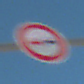
Verkehrszeichen: Ueberholverbot
Umgebung: Outdoor, Special
Tageszeit: MorningAfternoon
Wetter: Clear
Licht: Natural
Jahreszeit: NotSpecified
Kontrast: HighContrast